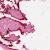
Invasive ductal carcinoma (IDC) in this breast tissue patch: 0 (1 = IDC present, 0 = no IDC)